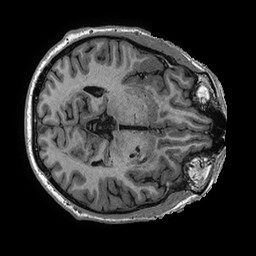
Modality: T1w
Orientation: axial
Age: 40
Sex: male
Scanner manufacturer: ge
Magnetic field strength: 3 T
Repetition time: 0.006952 s
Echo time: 0.00292 s